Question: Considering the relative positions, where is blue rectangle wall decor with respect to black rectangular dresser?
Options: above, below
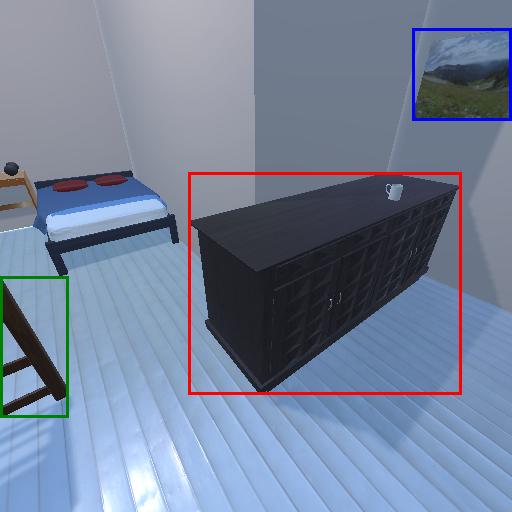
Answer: above